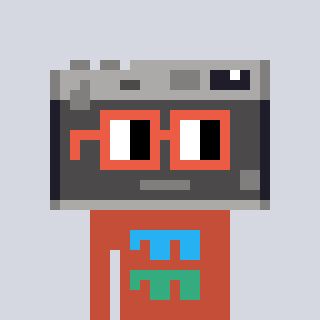
a pixel art character with square orange glasses, a camera-shaped head and a rust-colored body on a cool background